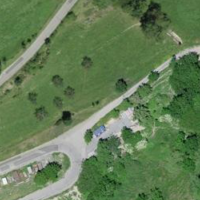
EUNIS habitat code: 52
Species observed at this site:
Juglans regia
Campanula glomerata